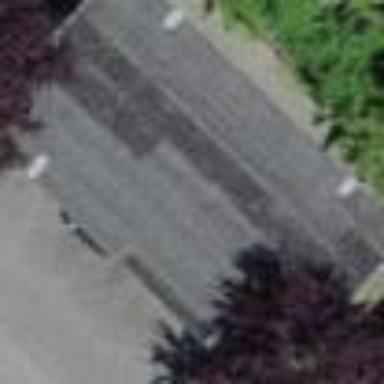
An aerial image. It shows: Carport parking area with surface parking.